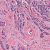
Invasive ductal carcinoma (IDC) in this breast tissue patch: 1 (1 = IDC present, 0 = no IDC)